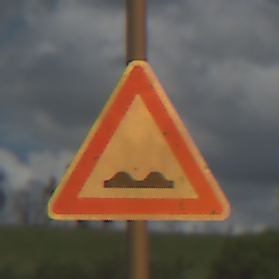
Verkehrszeichen: UnebeneFahrbahn
Umgebung: Outdoor, Nature
Tageszeit: Midday
Wetter: PartlyCloudy
Licht: Natural
Jahreszeit: NotSpecified
Kontrast: HighContrast